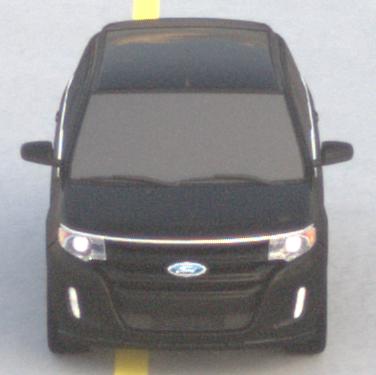
Make: Ford
Model: Edge
Detailed model: Gen. 1 Facelift
Model produced from: 2010
Model produced until: 2015
Doors: 5
Color: black
Road condition: dry road
Daytime: sunrise or sunset
Contrast: low contrast